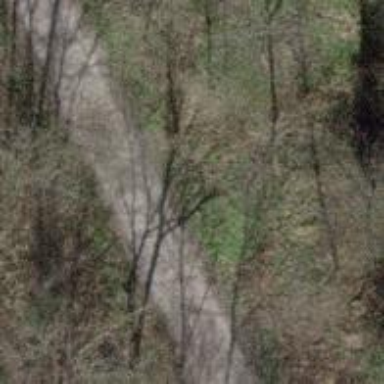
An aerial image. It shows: Track road with grade3 tracktype.